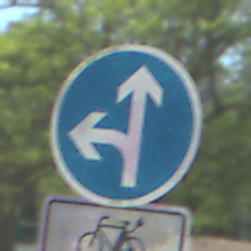
Verkehrszeichen: VorgeschriebeneFahrtrichtungGeradeausOderLinks
Zusatzzeichen unten: EinspurigeFahrzeugeFrei6
Umgebung: Outdoor, Nature
Tageszeit: Midday
Wetter: Clear
Licht: Natural
Jahreszeit: NotSpecified
Kontrast: HighContrast